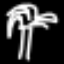
Label: palm tree